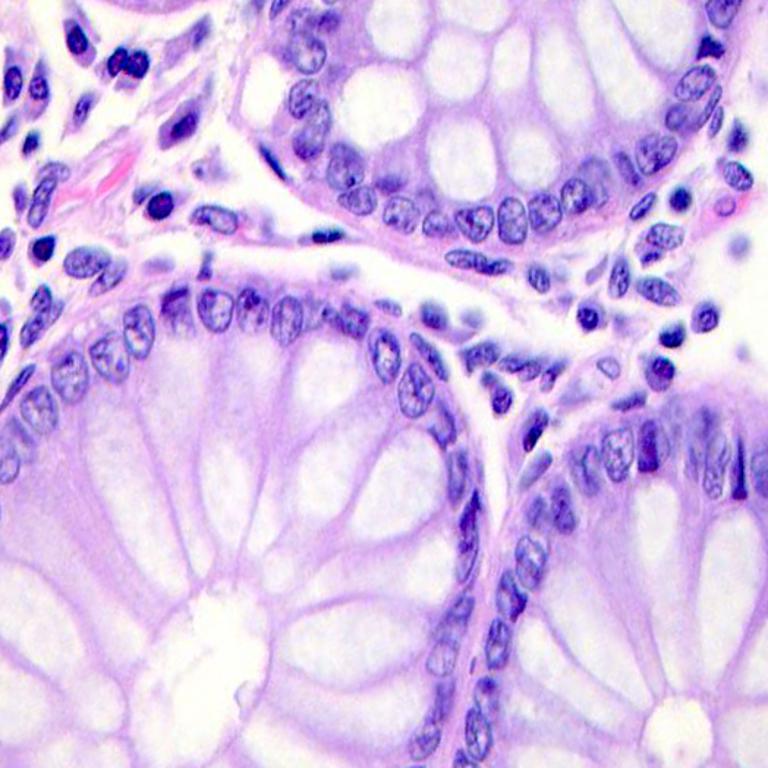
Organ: colon
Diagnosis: benign